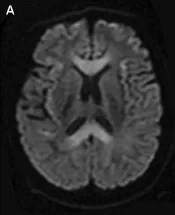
Axial images of brain MRI performed 7 days . MRI performed 7 days after onset revealed symmetrical and bilateral hyperintense lesions on diffusion-weighted imaging (DWI). Extracallosal lesions could also be seen (A,B).
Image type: radiology (mri)